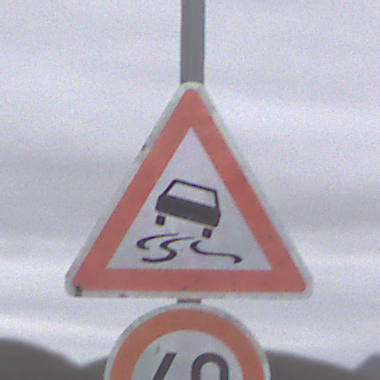
Verkehrszeichen: SchleuderOderRutschgefahr
Zusatzzeichen unten: Geschwindigkeit60
Umgebung: Outdoor, Nature
Tageszeit: Midday
Wetter: Overcast
Licht: Natural
Jahreszeit: NotSpecified
Kontrast: LowContrast